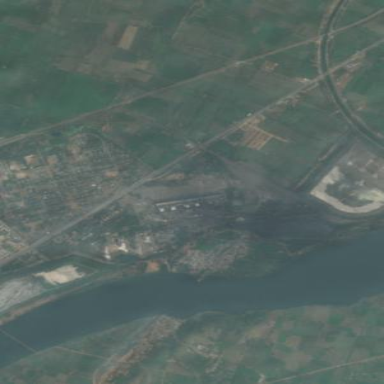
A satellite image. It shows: Industrial area with coal power plant.